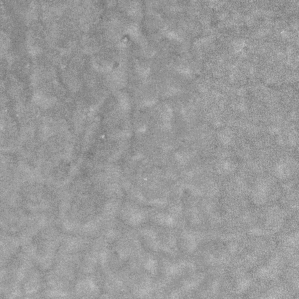
Label: frost